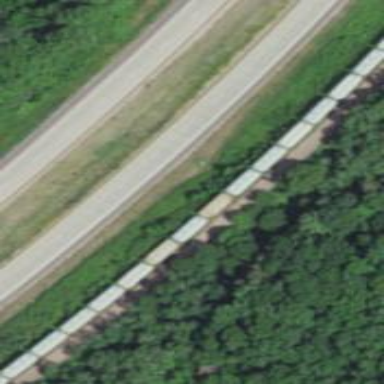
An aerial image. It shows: Trunk highway.